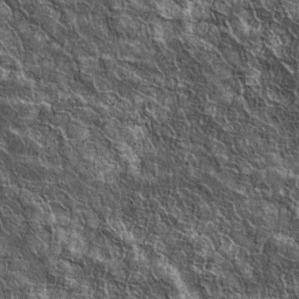
Label: non_frost